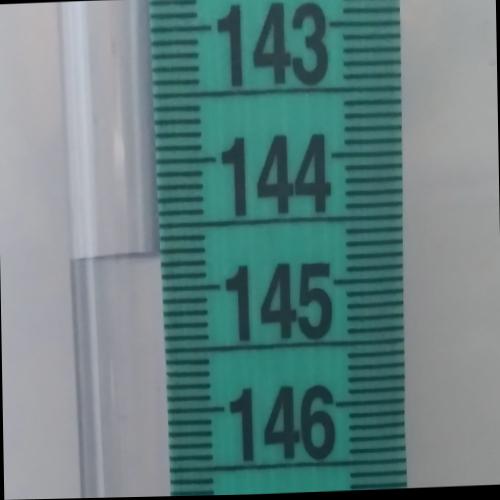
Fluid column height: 144.7 cm